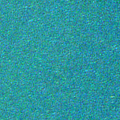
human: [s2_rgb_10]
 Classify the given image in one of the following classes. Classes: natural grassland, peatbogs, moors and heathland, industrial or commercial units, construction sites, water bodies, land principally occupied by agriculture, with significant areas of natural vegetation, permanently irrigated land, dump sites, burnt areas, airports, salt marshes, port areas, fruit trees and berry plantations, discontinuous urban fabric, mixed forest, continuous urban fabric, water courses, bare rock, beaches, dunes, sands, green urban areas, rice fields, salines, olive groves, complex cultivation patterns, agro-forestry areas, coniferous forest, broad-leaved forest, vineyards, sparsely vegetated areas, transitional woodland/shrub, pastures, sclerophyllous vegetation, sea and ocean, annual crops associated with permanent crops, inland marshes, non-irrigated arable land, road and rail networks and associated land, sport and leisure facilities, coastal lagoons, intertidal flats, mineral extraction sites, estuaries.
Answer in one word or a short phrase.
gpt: sea and ocean